Current action and preconditions to check: trajectory_clear

Your task: For each precondition in the list above, predict whether it will hold at this action.

Consider the current scene as observed from the mobile robot's camera, and analyze the predicted future states of all dynamic agents (e.g., people, animals, vehicles, or any moving entities) within the NEXT SECOND.

IMPORTANT: Only answer "very likely" if you are absolutely certain—based on strong, clear evidence—that a dynamic agent will violate the precondition in the predicted future state. Do NOT answer "very likely" for unlikely, ambiguous, or low-probability risks.

Ask yourself for each precondition: Is there a high probability, with clear and convincing evidence, that the predicted future states of any dynamic agent will interfere with the predicted future state of the currently executing action within the NEXT SECOND, causing that precondition to fail?

Assess the risk level based on these predictions. Use "likely" or "very likely" if motions create a clear risk of interference.

Use "neutral" or "improbable" if agents are nearby but their predicted paths are clearly diverging or non-conflicting.

Failure Risk Categories: "very improbable", "improbable", "neutral", "likely", "very likely"

Answer Format: Output ONLY the probability_of_failure value from these categories: "very improbable", "improbable", "neutral", "likely", "very likely"

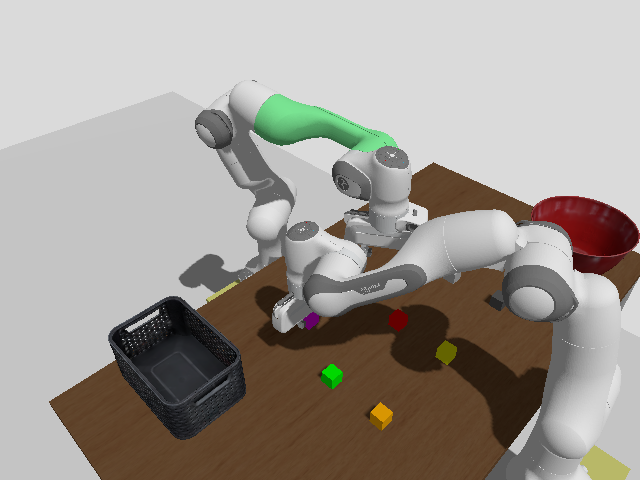

Answer: likely